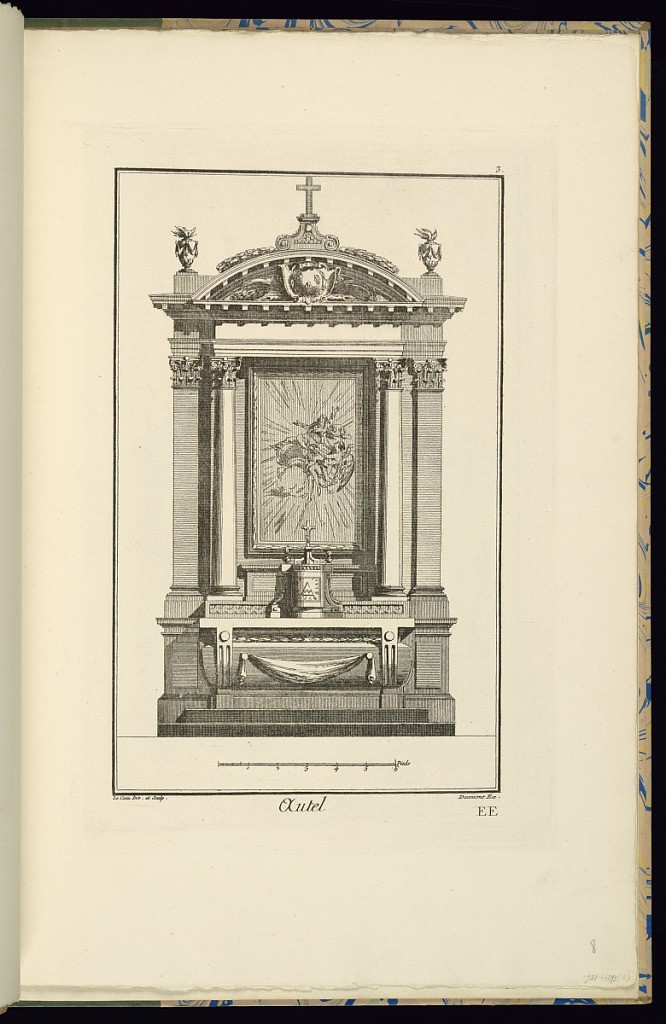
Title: Autel
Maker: A. Le Canu, French, active 1746 – 1768
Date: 1768
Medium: Etching and engraving on laid paper
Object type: Print
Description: Design for a Neoclassical altarpiece featuring a large painting of two figures in the clouds, one is an angel with wings. A smaller altar or plinth in front of the painting supporting a crucifix. The painting is framed by columns, pilasters, a pediment with a central cartouche of the French royal coat of arms, supported by corbels, and topped with a cross, flaming vases / urns and a garland of laurel leaves. A scale below the design. The plate is signed, numbered, and titled.